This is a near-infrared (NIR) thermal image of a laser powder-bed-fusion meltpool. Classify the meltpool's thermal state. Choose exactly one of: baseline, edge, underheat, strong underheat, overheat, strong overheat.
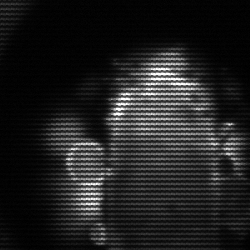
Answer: strong underheat